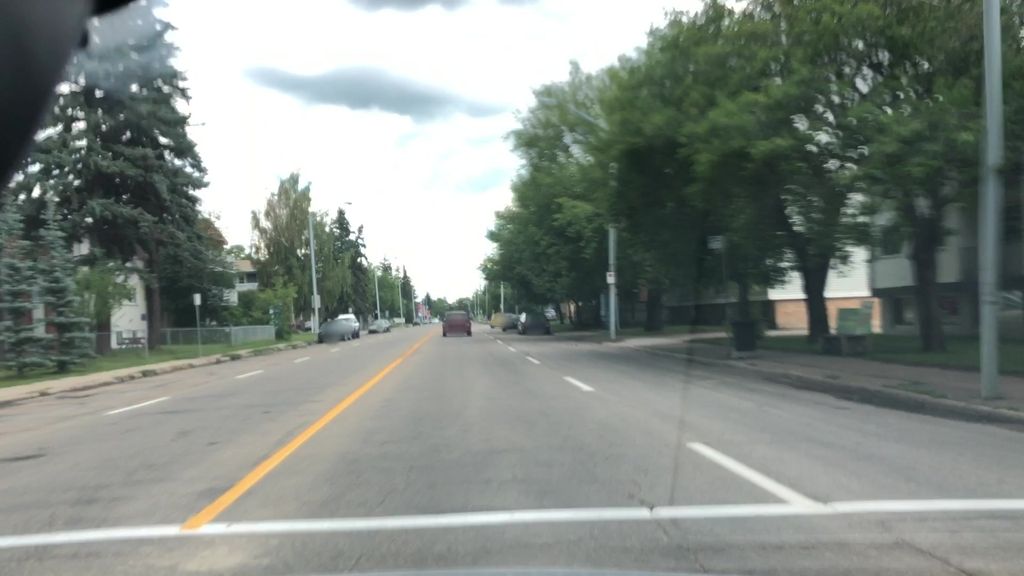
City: edmonton